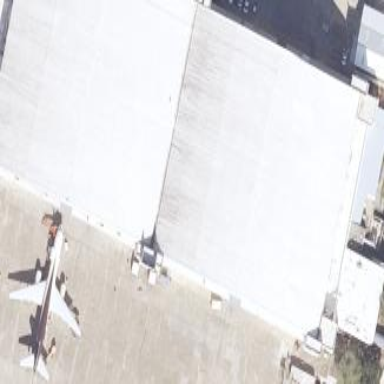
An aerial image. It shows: Hangar located at airport.